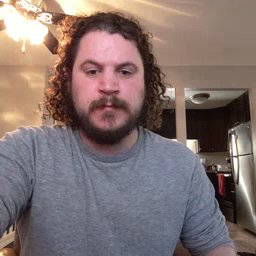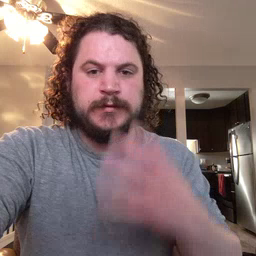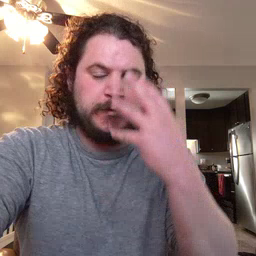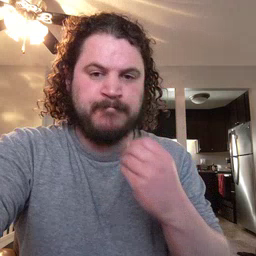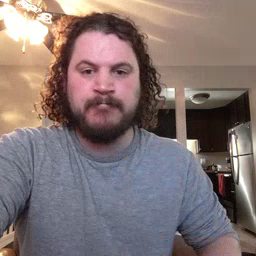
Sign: sleep